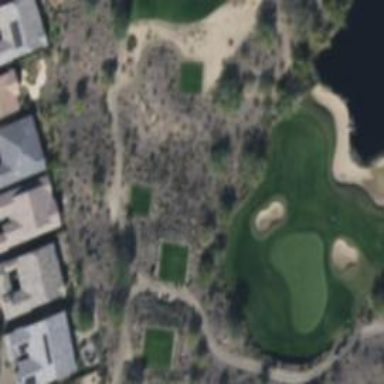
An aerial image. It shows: Pathway for golfing.